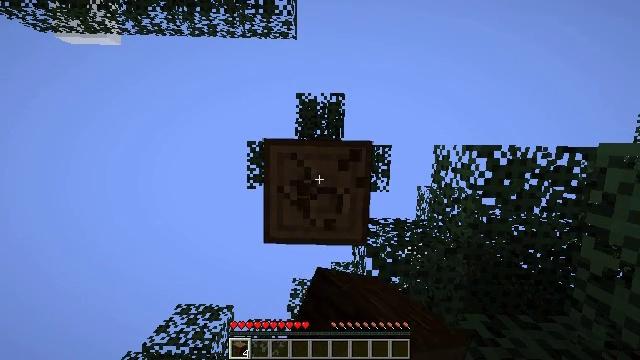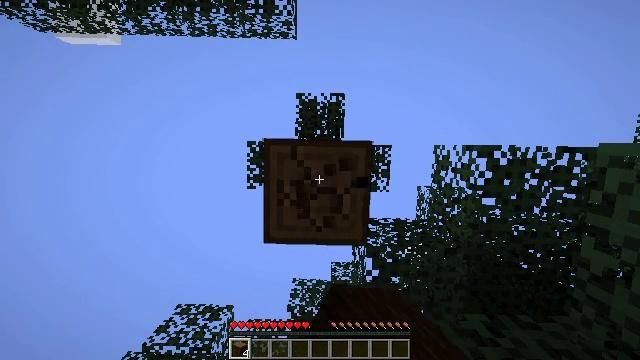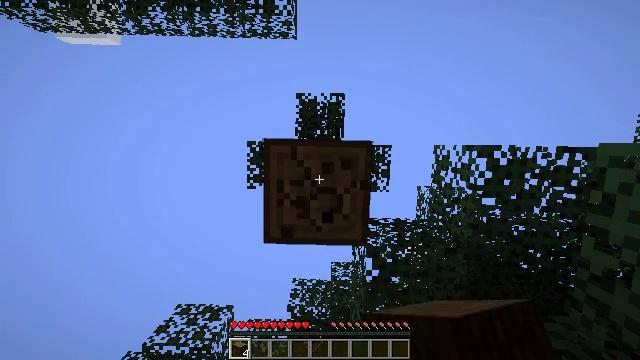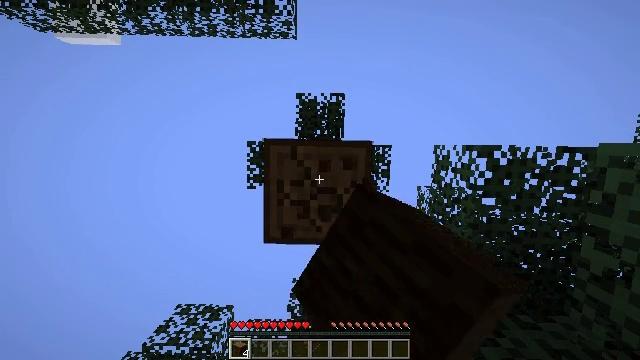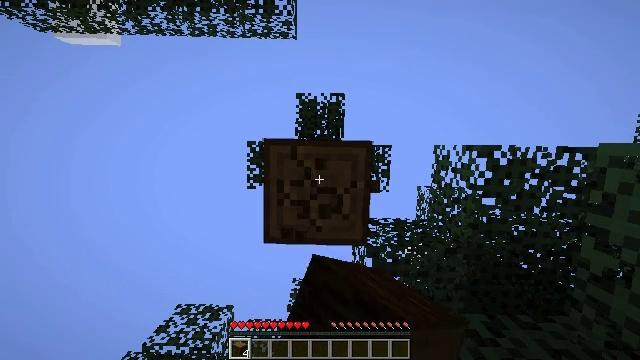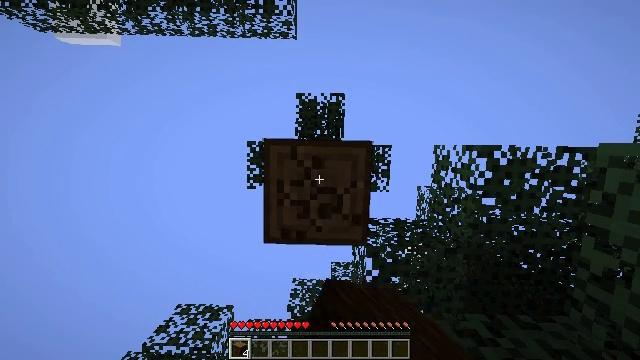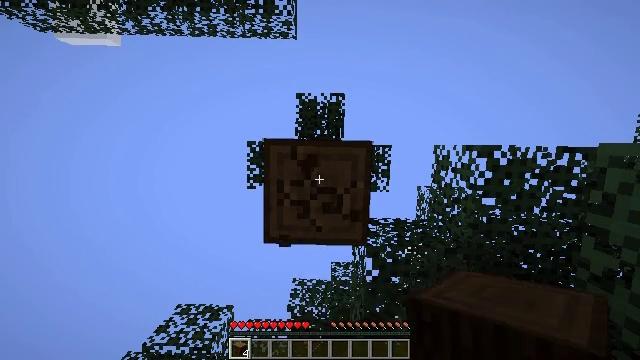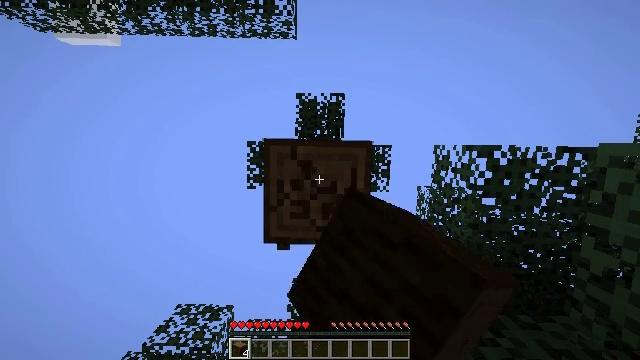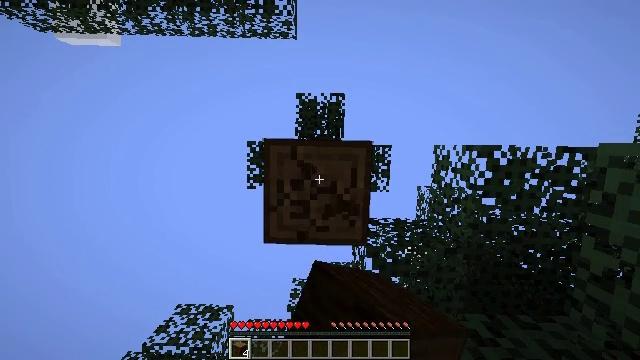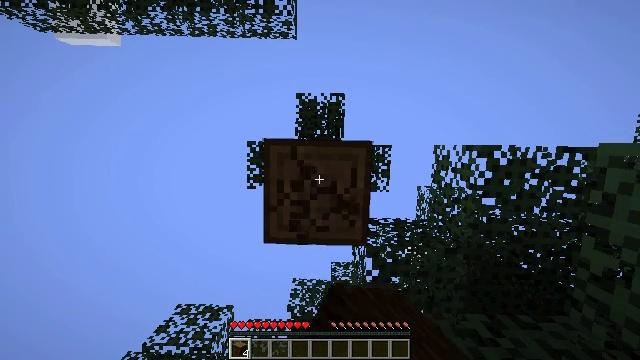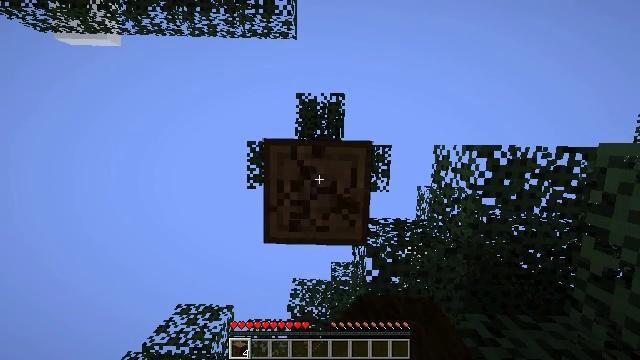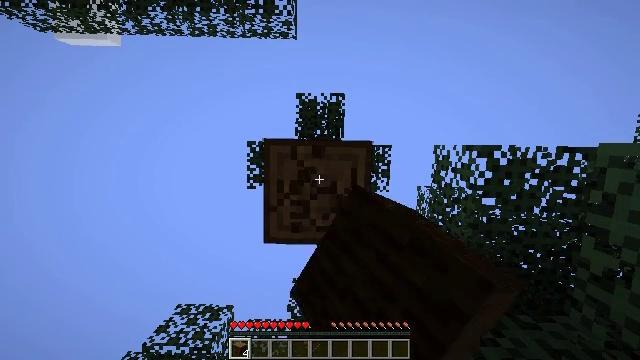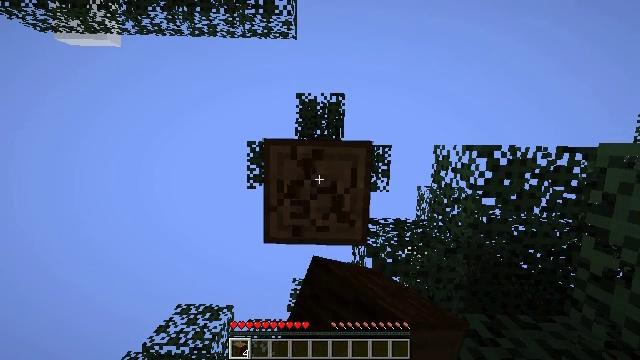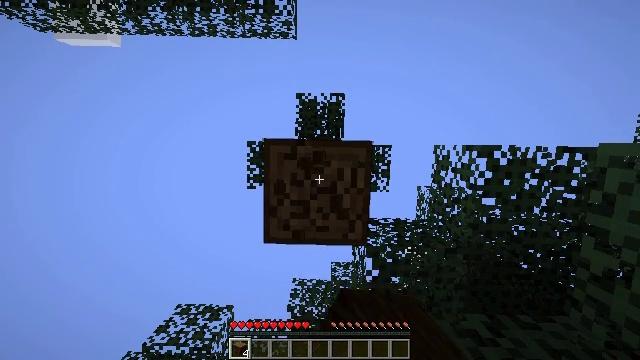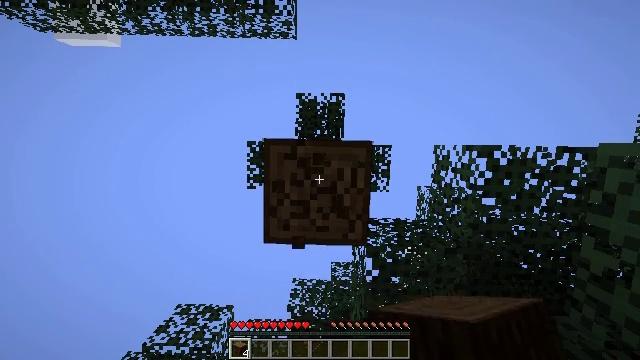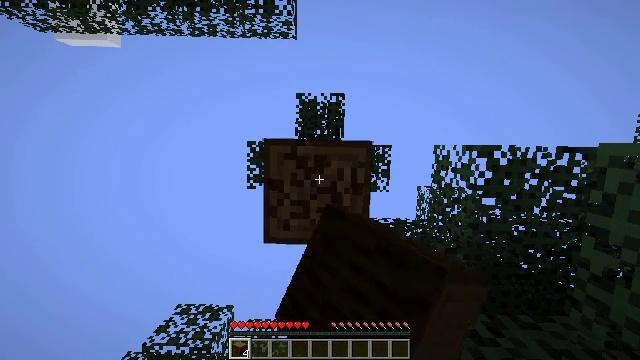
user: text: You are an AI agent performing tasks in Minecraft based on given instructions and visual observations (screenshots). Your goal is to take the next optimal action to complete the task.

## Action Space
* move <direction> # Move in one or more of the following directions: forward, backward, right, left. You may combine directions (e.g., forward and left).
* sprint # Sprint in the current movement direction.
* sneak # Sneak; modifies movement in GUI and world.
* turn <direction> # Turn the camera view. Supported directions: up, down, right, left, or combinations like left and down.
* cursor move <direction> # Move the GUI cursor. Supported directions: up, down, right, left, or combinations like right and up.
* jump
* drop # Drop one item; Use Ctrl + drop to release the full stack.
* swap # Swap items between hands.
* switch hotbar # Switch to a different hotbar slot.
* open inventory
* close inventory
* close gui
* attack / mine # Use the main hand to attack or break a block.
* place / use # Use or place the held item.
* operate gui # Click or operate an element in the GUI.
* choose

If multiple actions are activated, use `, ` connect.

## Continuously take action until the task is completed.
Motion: motion action
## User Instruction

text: Break the spruce log from the tree.
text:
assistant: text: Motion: attack / mine
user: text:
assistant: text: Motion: attack / mine
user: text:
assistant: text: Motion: attack / mine
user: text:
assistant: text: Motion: attack / mine
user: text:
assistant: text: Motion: attack / mine
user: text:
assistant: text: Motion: attack / mine
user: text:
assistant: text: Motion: attack / mine
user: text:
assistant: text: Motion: attack / mine
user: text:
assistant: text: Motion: attack / mine
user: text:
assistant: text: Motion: attack / mine
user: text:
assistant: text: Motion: attack / mine
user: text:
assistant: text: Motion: attack / mine
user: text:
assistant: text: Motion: attack / mine
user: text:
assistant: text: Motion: attack / mine
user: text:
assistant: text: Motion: attack / mine
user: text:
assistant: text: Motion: attack / mine
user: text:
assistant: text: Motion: attack / mine
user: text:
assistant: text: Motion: attack / mine
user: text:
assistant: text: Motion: attack / mine
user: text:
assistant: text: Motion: attack / mine
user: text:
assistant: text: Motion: attack / mine
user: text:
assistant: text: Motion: attack / mine
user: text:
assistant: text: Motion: attack / mine
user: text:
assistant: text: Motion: attack / mine
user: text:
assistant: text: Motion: attack / mine
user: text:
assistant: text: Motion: attack / mine
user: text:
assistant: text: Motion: attack / mine
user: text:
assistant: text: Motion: attack / mine
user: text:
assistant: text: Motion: attack / mine
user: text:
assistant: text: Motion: attack / mine